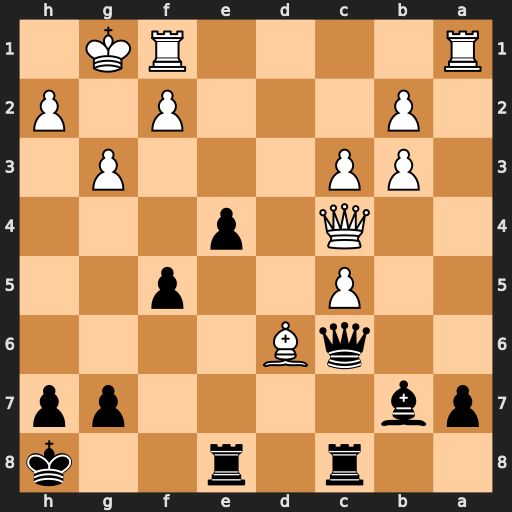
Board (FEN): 2r1r2k/pb4pp/2qB4/2P2p2/2Q1p3/1PP3P1/1P3P1P/R4RK1
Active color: b
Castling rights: -
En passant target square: -
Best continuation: e3 f3 e2